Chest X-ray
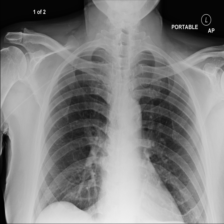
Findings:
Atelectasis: negative
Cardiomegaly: negative
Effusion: negative
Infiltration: negative
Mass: negative
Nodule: negative
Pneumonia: negative
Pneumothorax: negative
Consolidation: negative
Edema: negative
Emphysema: negative
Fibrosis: negative
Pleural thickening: negative
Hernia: negative